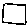
Label: square